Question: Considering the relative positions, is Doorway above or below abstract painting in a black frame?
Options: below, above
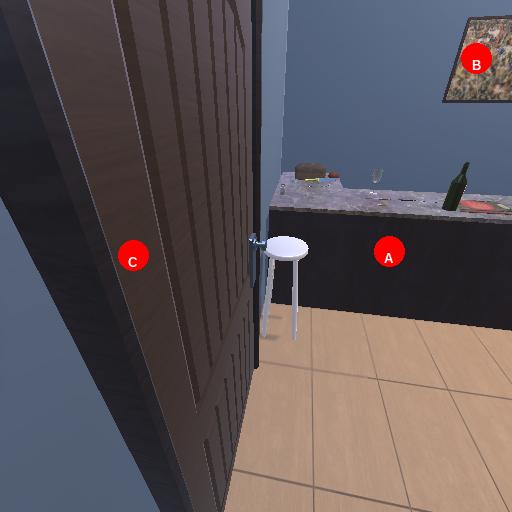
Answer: below